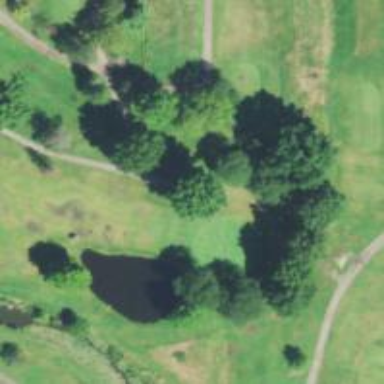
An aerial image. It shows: Golf hole.